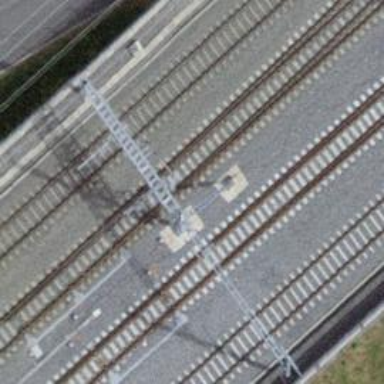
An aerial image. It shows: Siding railway track with electrified contact line.